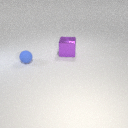
small blue rubber sphere in front of large purple metal cube